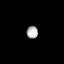
Tissue: lung
Cell type: Epithelial cells
Senescence score: 0.2146
Nuclear area (px): 146
Mean DAPI intensity: 168.432